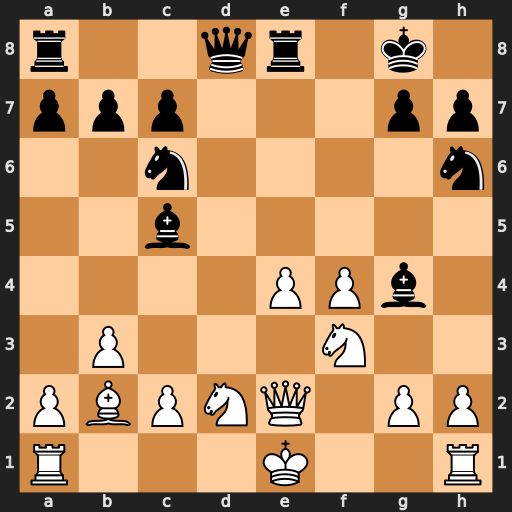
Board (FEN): r2qr1k1/ppp3pp/2n4n/2b5/4PPb1/1P3N2/PBPNQ1PP/R3K2R
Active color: w
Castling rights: KQ
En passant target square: -
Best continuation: Qc4+ Nf7 Qxc5